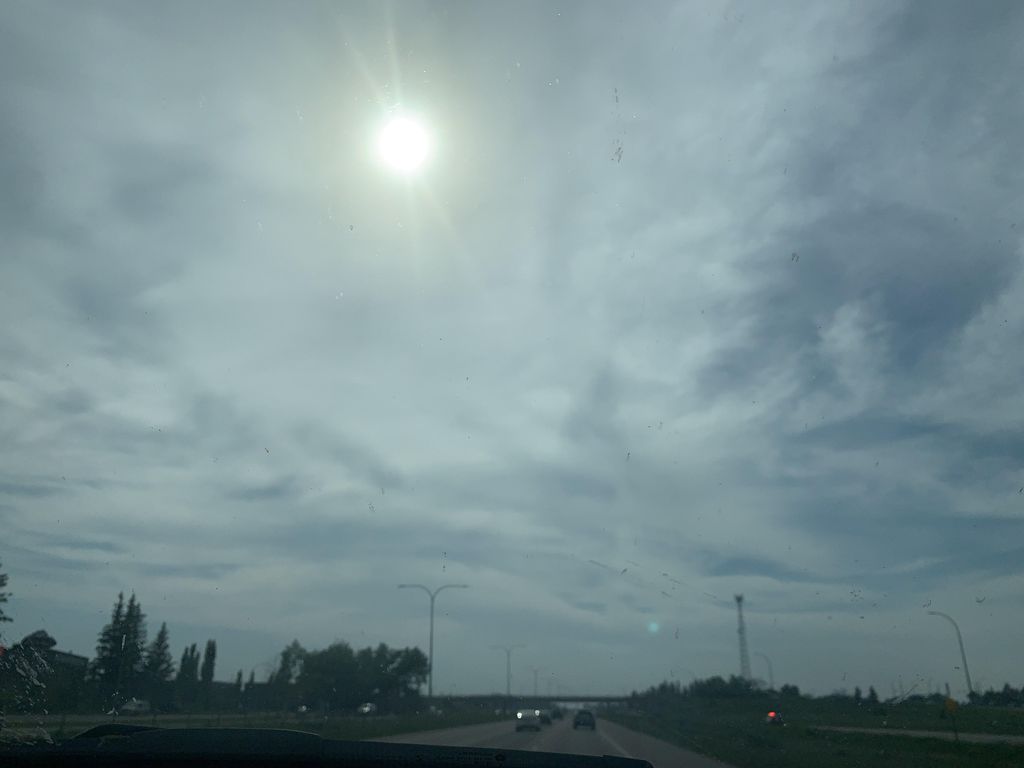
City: edmonton